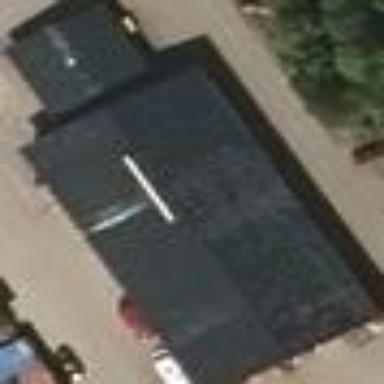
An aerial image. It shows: Industrial building.